Interaction volume radius: 10 \u00c5
Interaction volume height: 30 \u00c5
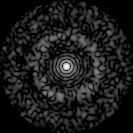
Disorder parameter: 0.8317